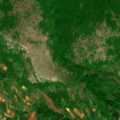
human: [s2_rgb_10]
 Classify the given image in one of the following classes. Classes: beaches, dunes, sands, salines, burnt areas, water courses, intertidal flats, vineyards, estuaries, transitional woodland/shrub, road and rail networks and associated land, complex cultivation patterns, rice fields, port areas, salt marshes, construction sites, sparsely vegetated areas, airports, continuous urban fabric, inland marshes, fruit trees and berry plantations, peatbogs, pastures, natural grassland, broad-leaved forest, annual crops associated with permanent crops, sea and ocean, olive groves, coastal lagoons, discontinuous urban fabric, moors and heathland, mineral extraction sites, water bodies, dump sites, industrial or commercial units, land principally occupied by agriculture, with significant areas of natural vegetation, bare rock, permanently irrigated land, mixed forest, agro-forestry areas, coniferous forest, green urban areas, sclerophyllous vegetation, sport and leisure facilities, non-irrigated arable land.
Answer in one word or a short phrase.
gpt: complex cultivation patterns, land principally occupied by agriculture, with significant areas of natural vegetation, broad-leaved forest, natural grassland, transitional woodland/shrub